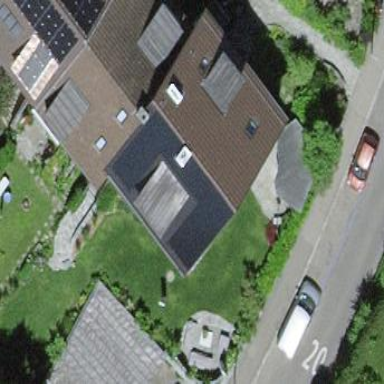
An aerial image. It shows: Semi-detached house.